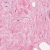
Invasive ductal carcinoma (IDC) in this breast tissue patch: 0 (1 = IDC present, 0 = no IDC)